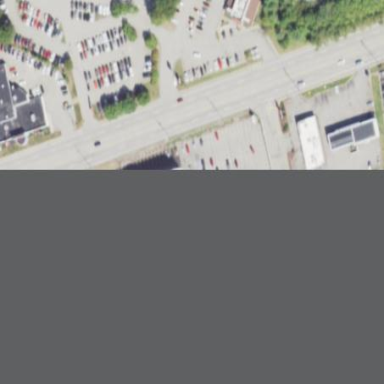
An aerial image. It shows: Retail building.